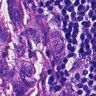
Metastatic tissue present: yes